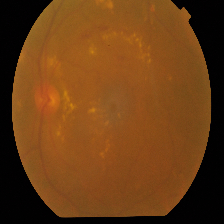
Diabetic retinopathy grade: Proliferative DR